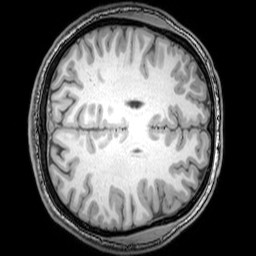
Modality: T1w
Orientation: axial
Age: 21
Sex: male
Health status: healthy
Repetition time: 0.081 s
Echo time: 0.037 s